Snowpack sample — Buffalo Mountain, Silverthorne, Colorado, USA (1/25/25, 10:11 AM MST)
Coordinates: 39.6222, -106.1139
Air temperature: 22 °F
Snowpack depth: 110 cm
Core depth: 10 cm
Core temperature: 46.4 °F
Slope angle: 12°, slope face: 102°
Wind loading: high
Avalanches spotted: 0
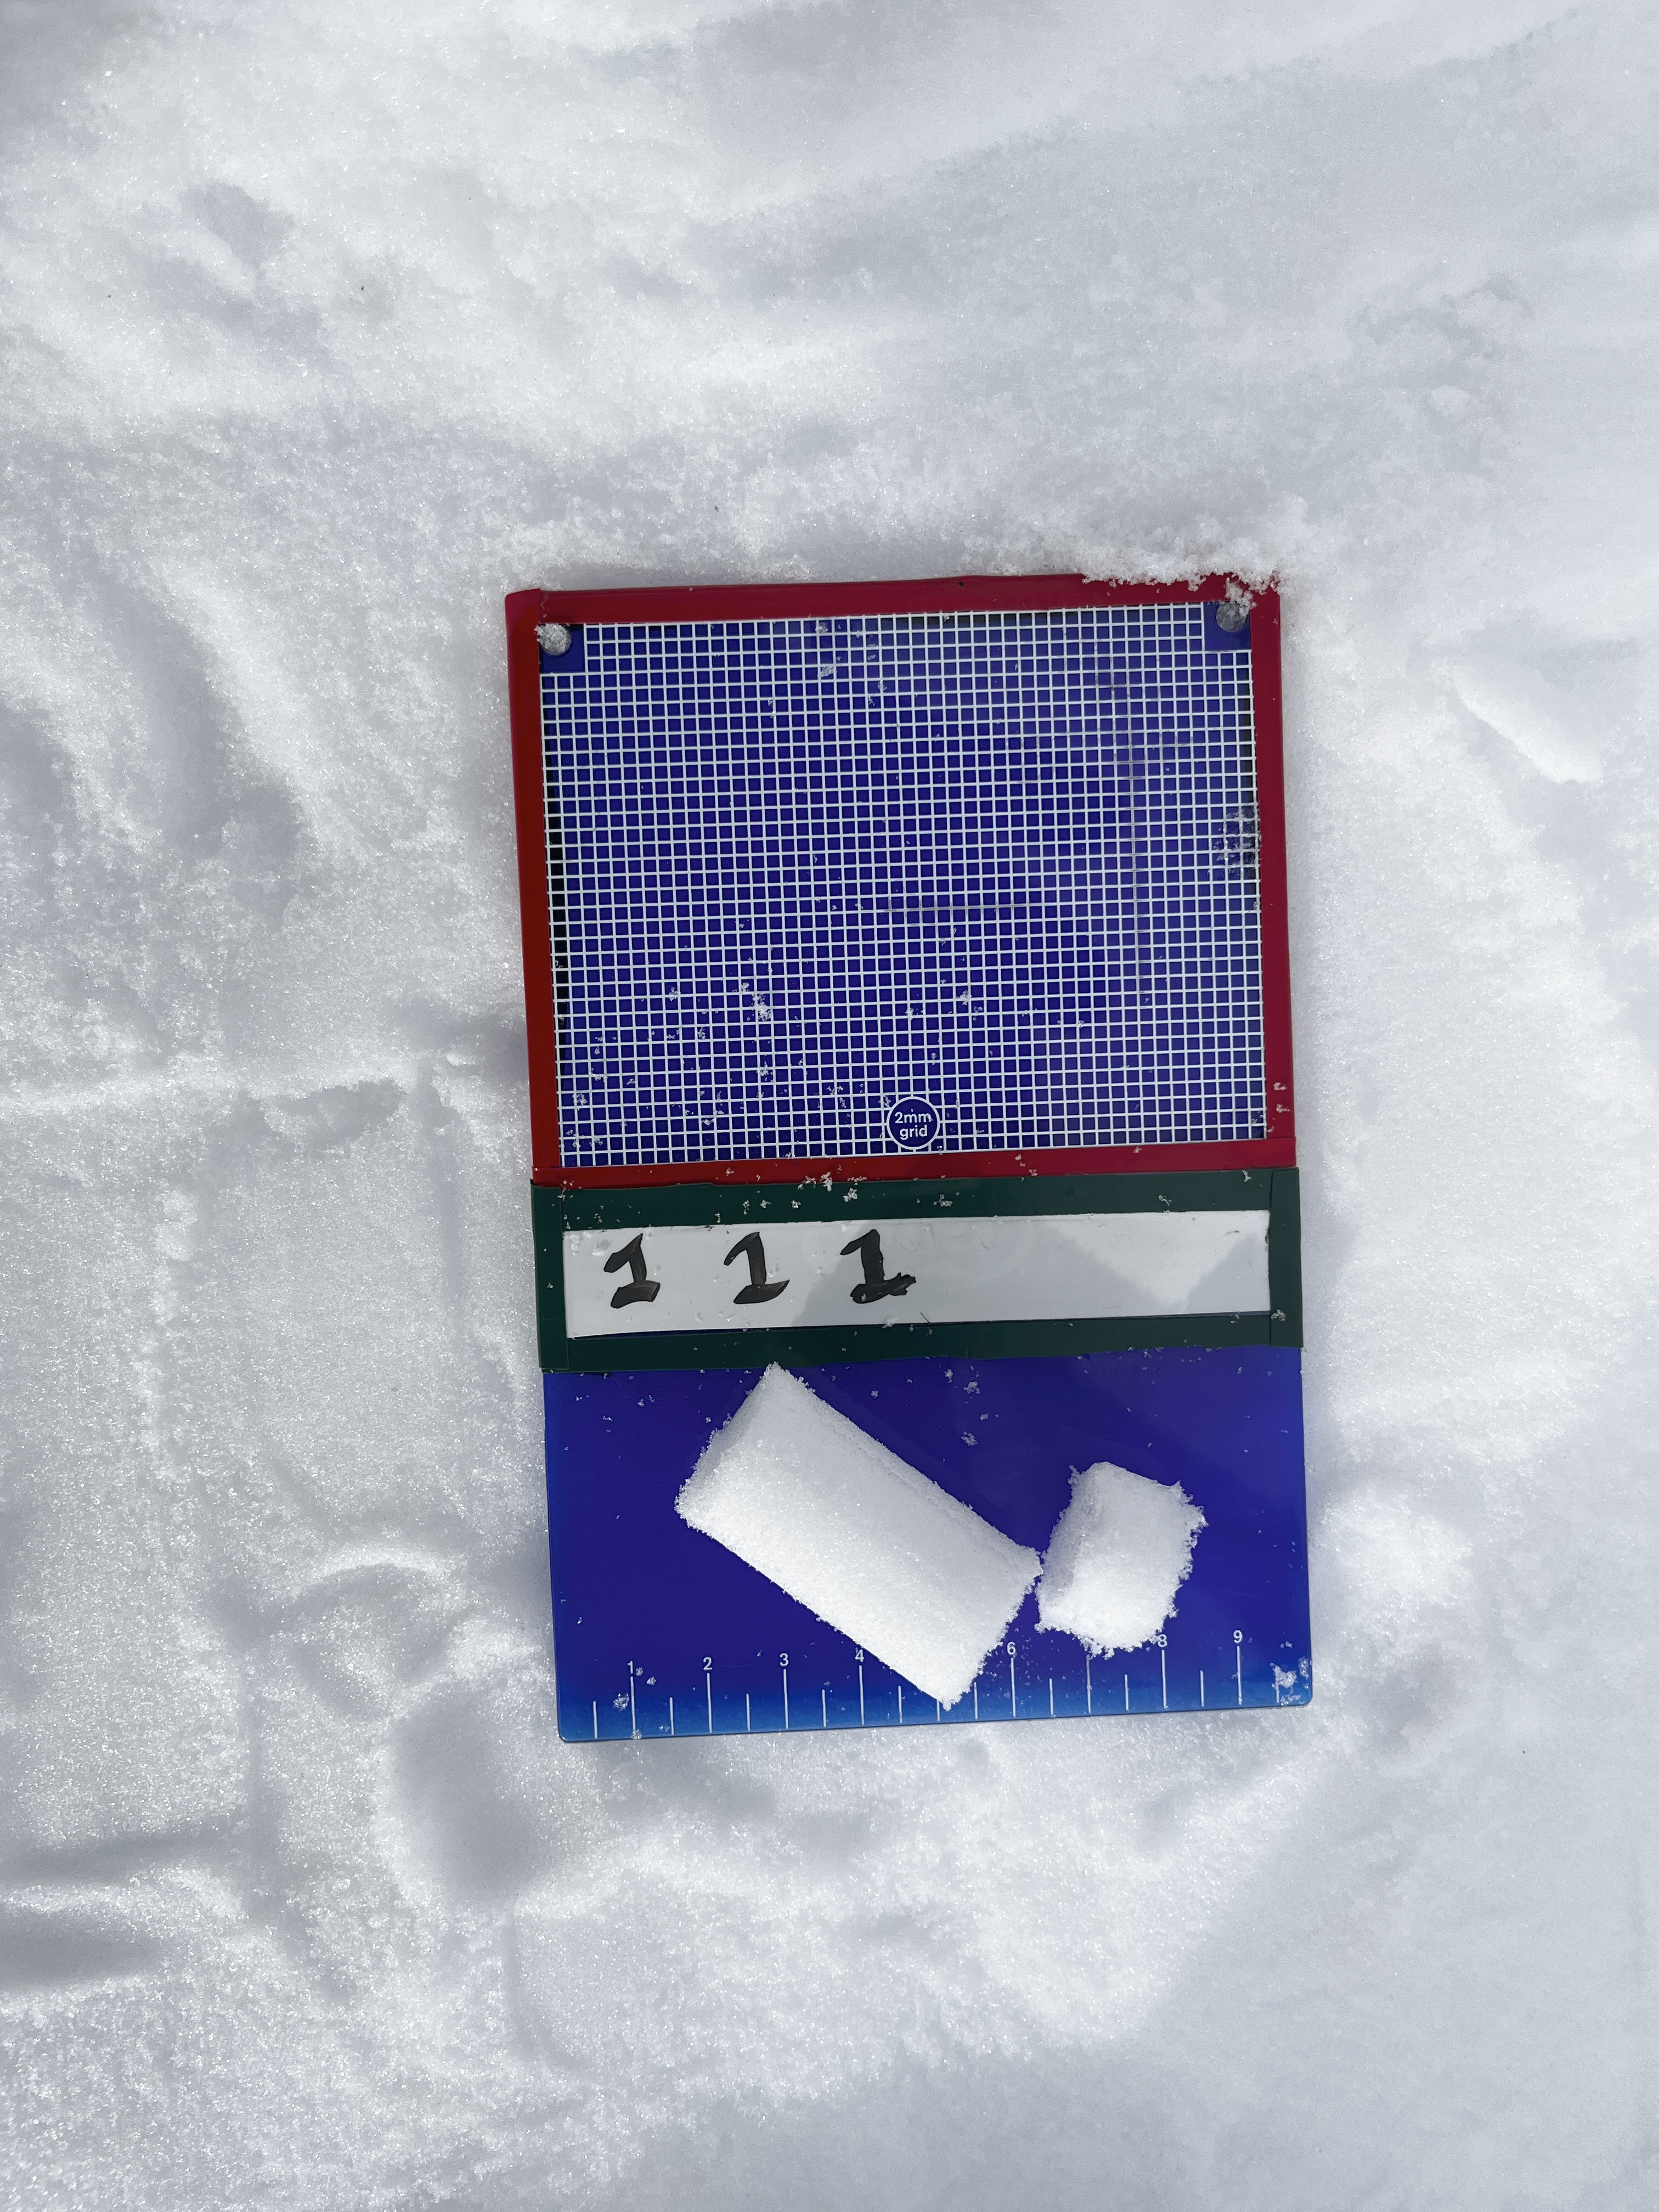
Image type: crystal_card
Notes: No avalanches nearby, collected on the outskirts of a fire break 15 meters from the treeline, on way to Buffalo and Red Mountain